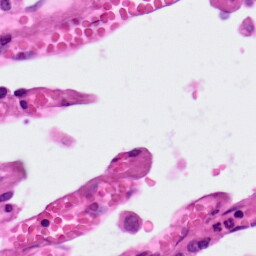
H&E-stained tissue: Lung